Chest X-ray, PA view. Patient: 31 years old, sex F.
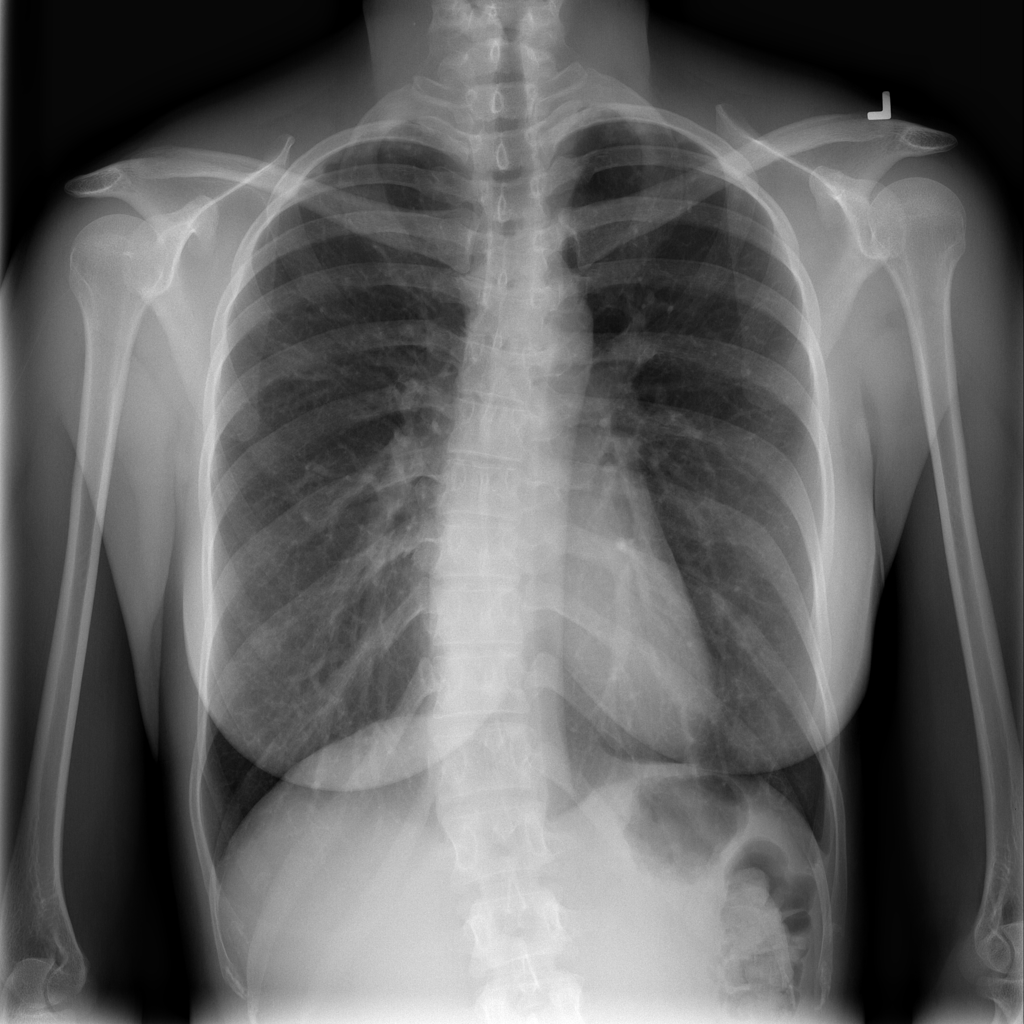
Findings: Infiltration